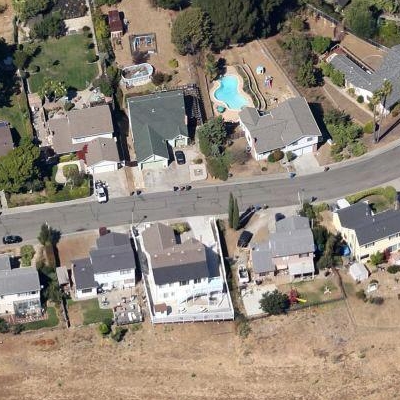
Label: Resident